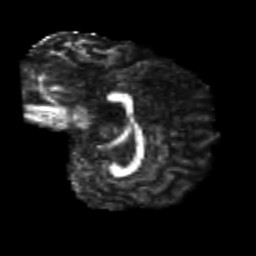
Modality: FA
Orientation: sagittal
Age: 22
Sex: male
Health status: healthy
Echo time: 0.074 s